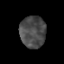
Tissue: lung
Cell type: Epithelial cells
Senescence score: 0.07562
Nuclear area (px): 806
Mean DAPI intensity: 74.292